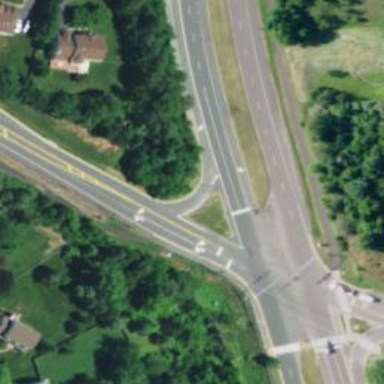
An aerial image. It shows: Asphalt trunk link road.